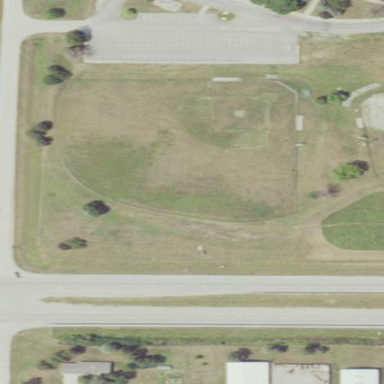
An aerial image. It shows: Baseball pitch for leisure land activities.